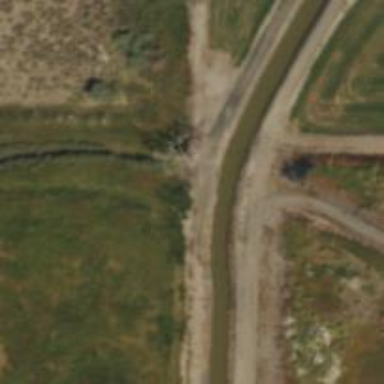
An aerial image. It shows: Culvert tunnel.